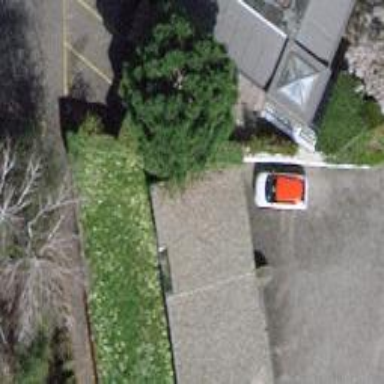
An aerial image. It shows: Group of garages.